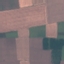
Label: AnnualCrop